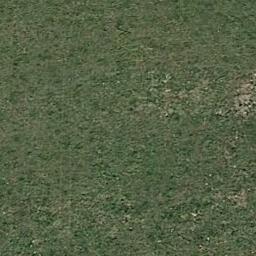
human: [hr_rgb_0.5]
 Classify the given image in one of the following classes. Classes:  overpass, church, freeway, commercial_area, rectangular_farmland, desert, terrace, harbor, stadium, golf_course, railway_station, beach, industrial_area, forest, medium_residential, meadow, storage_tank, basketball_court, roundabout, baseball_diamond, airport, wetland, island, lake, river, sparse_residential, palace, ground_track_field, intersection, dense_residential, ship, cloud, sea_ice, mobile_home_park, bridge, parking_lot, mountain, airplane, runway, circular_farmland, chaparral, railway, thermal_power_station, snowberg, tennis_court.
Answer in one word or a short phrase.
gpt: meadow